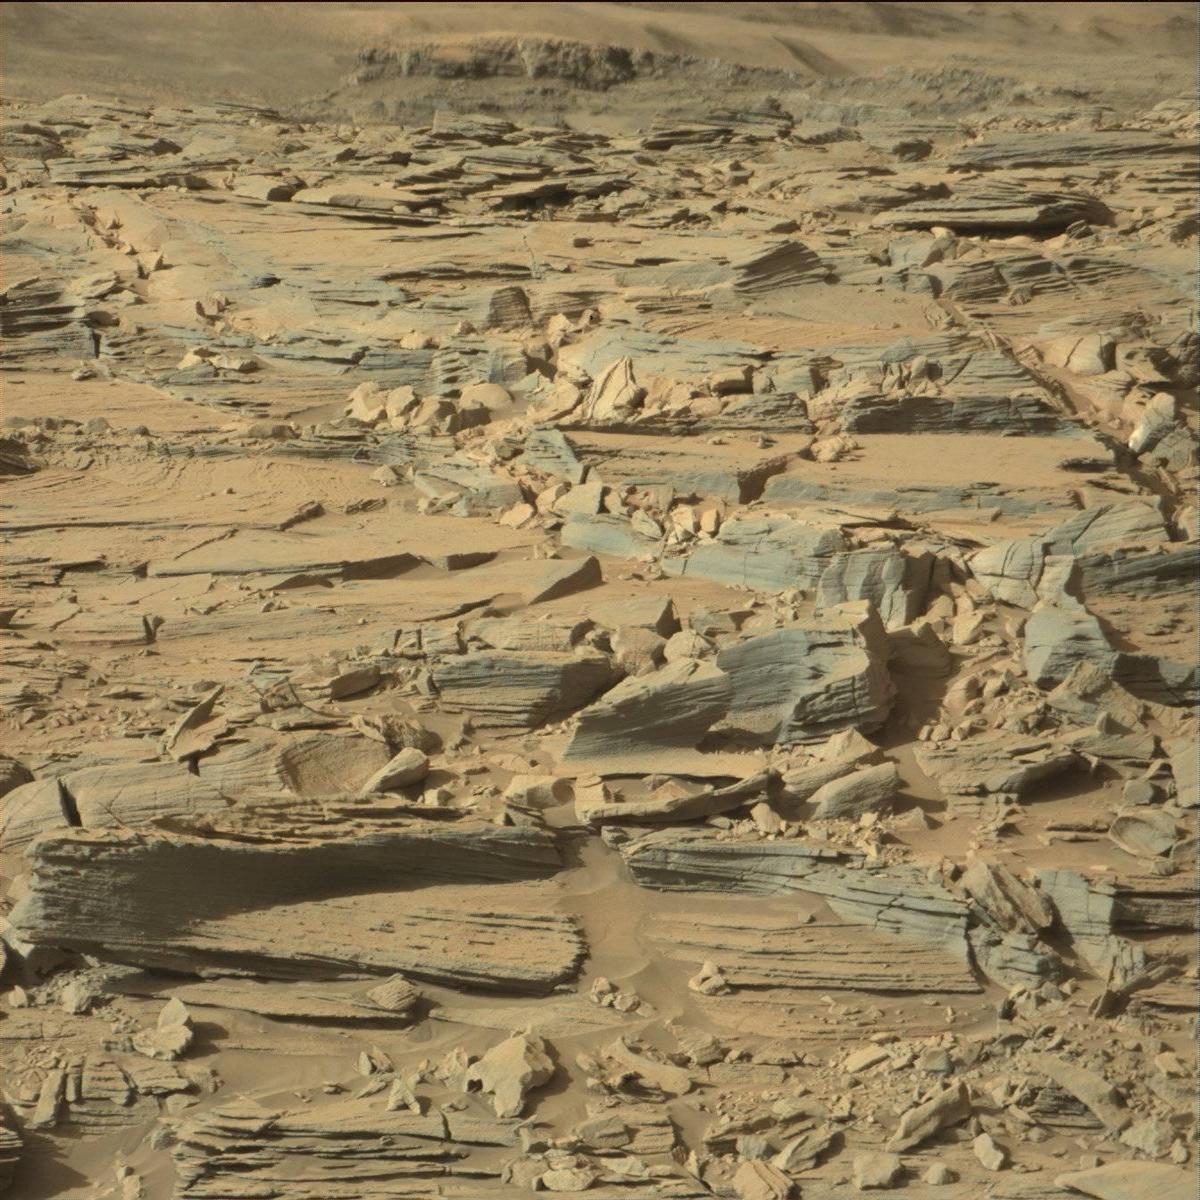
Terrain classes present: Bedrock, Sand / Soil